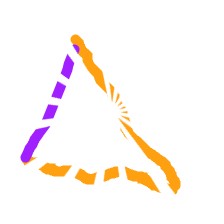
Shape: triangle